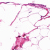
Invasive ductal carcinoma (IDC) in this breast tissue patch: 0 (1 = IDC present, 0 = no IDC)